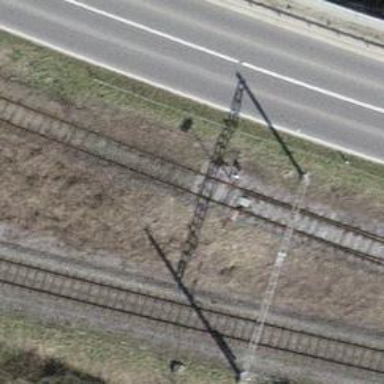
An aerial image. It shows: Railway switch.